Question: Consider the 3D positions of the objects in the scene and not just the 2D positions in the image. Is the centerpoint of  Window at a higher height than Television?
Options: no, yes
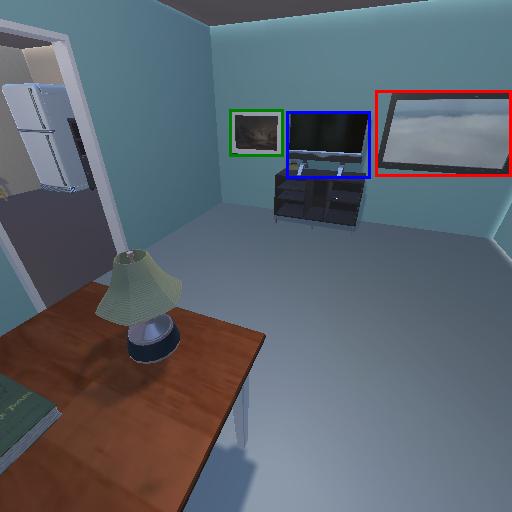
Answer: no